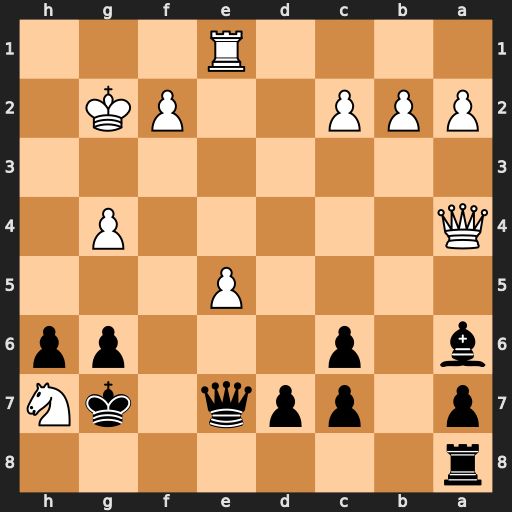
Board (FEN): r7/p1ppq1kN/b1p3pp/4P3/Q5P1/8/PPP2PK1/4R3
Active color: b
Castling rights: -
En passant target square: -
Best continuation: Bb5 Qe4 Kxh7